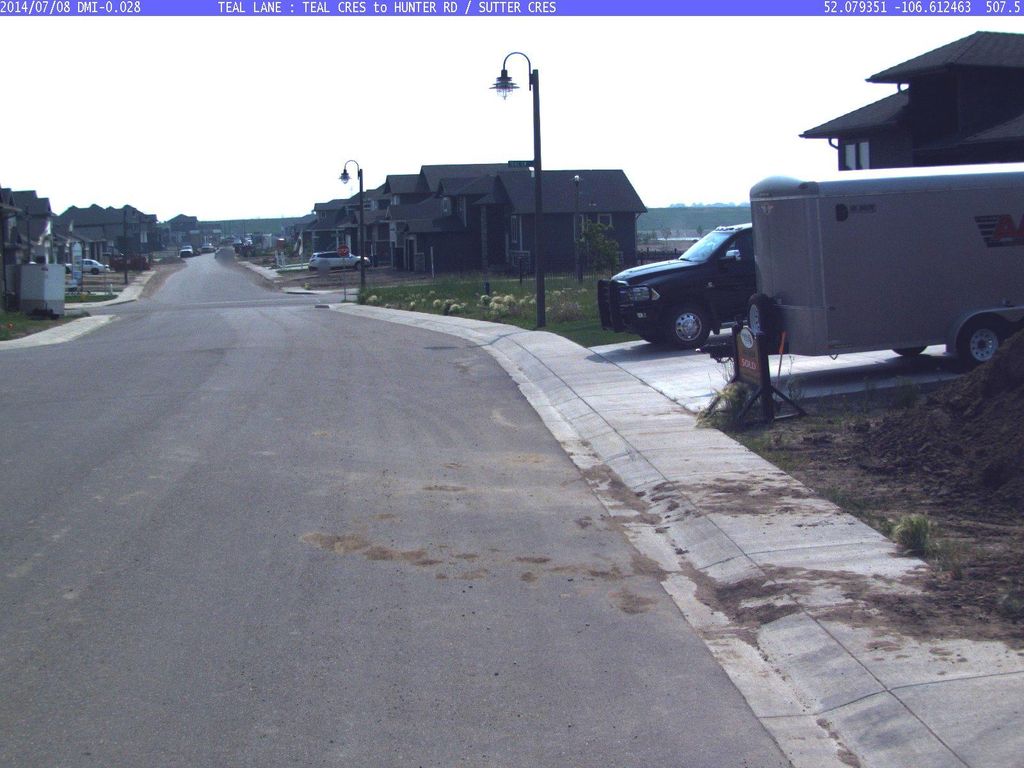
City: saskatoon